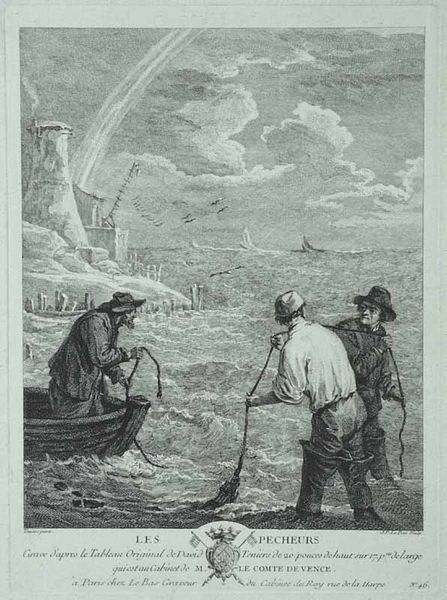
Titel: Les pecheurs
Künstler: Jacques-Philippe Lebas
Standort: Karlsruhe
Institution: Staatliche Kunsthalle Karlsruhe
Schlagwörter: mann, meer, wasser, wolken, landschaft, menschen, see, ufer, frankreich, grau, hut, hüte, licht, männer, schwarz, weiss, zeichnung, haus, wolke, hochformat, bart, hemd, jacke, mütze, leinen, zerrissen, niederlande, horizont, mühle, pfähle, vögel, wind, windmühle, rauch, insel, schnur, krone, boot, turm, gischt, küste, schiffe, schrift, segel, wellen, bogen, fahnen, venedig, fahne, fischer, hosen, leine, netze, klippen, ziehen, französisch, möwe, möwen, seile, sturm, tau, wetter, wogen, holzboot, taue, fischerboot, leuchtturm, seil, festung, druck, schwarzweiss, druckgrafik, radierung, stich, text, plakat, angel, stiefel, gischr, seegang, wappen, ankern, anker, fang, seefahrer, räuber, bood, kupferstich, netz, fische, angeln, fischen, and, regenbogen, kuperstich, seeleute, schlapphut, palisaden, 1800, licht#, pecheurs, schleppnetz, vence